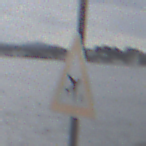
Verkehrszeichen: FlugbetriebLinks
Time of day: Midday
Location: Outdoor (Suburban)
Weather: Overcast
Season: NotSpecified
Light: Natural